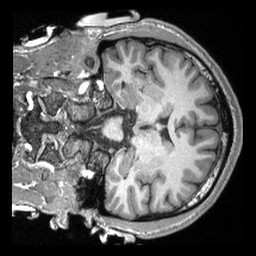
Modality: T1w
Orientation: coronal
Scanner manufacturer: siemens
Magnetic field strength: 3 T
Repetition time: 2.3 s
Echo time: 0.00308 s